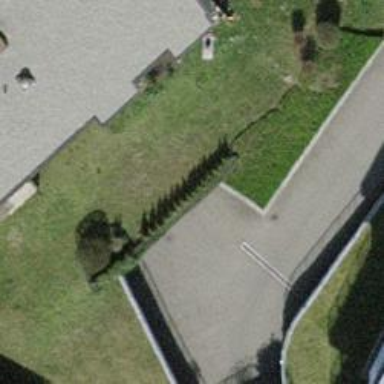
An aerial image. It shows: Retaining wall.